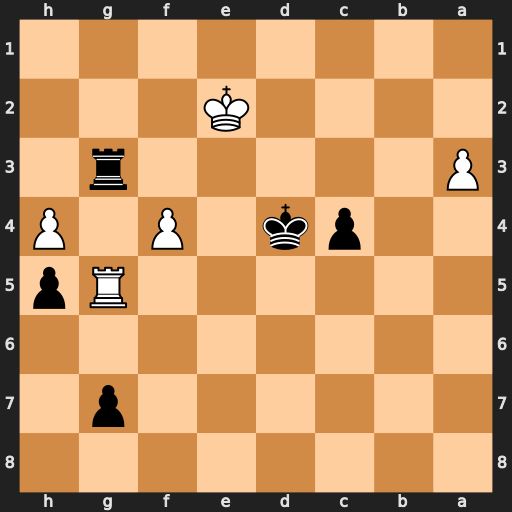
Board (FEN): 8/6p1/8/6Rp/2pk1P1P/P5r1/4K3/8
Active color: b
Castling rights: -
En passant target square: -
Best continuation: Rxg5 fxg5 Kc3 a4 Kb4